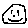
Label: smiley face